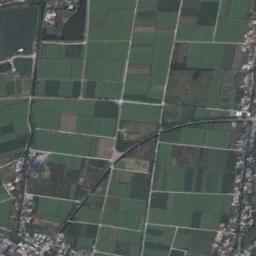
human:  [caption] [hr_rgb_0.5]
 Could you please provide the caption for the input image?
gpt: There are many crops in rectangular farmlands .

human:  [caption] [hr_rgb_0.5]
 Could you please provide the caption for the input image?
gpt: Many dense and neatly arranged dark green, light green and brown mixed rectangular farmland of different sizes, Surrounded by villages .

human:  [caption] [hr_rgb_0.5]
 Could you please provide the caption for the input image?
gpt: The rectangular farmland is next to the house .

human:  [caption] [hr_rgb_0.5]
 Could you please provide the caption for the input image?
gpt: Lots of rectangular farmlands of different colors and sizes are arranged in neat rows and some residential areas are next to the farmlands .

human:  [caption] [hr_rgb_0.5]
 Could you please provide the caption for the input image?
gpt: There are many buildings around the green rectangular farmlands .